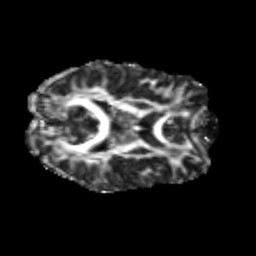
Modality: FA
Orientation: axial
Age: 24
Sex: female
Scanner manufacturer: siemens
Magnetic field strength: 3 T
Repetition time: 3.5 s
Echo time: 0.113 s